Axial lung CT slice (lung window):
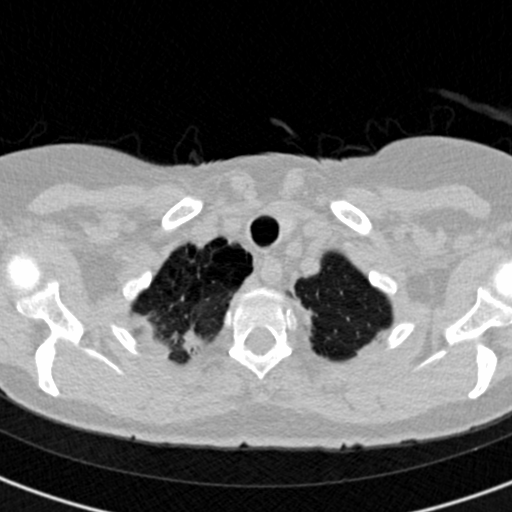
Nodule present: no